Interaction volume radius: 10 \u00c5
Interaction volume height: 15 \u00c5
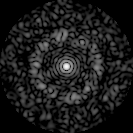
Disorder parameter: 0.8564